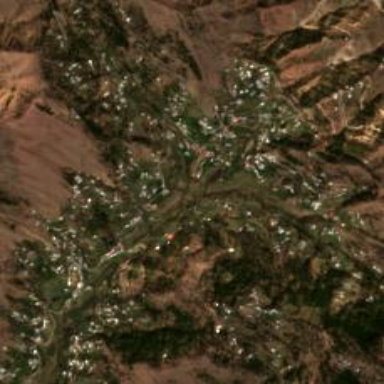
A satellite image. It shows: Residential area in rural and mountainous setting.